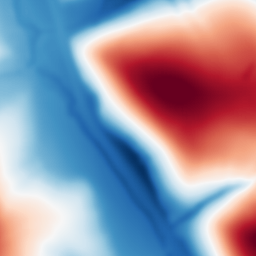
Category: multiscale
Decomposition family: dog
Decomposition parameters: sigma_low: 3
sigma_high: 100
Upsampling method: sinc_hamming
Upsampling parameters: scale: 2
kernel_size: 16
Upsampling scale: 2